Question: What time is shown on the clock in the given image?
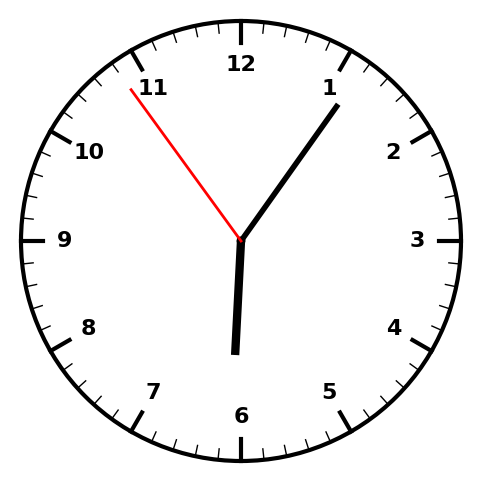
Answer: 06:05:54